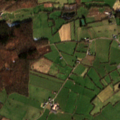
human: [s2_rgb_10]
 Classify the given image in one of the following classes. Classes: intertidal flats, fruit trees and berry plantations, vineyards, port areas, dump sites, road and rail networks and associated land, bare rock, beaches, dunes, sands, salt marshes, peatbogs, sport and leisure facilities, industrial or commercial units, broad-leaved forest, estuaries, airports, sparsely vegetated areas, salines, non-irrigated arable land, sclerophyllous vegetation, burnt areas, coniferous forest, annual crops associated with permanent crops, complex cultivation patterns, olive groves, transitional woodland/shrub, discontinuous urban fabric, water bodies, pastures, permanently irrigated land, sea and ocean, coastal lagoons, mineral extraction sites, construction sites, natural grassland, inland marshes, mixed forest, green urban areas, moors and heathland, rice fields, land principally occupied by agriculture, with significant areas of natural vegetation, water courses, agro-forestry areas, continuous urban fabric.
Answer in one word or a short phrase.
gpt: discontinuous urban fabric, pastures, complex cultivation patterns, broad-leaved forest, mixed forest